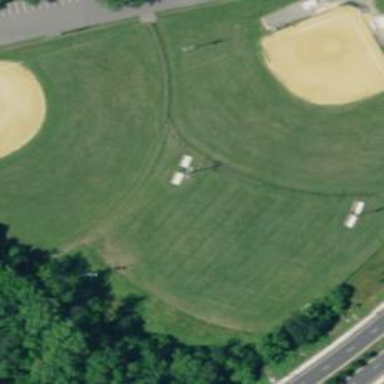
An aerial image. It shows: Baseball pitch for leisure land activities.